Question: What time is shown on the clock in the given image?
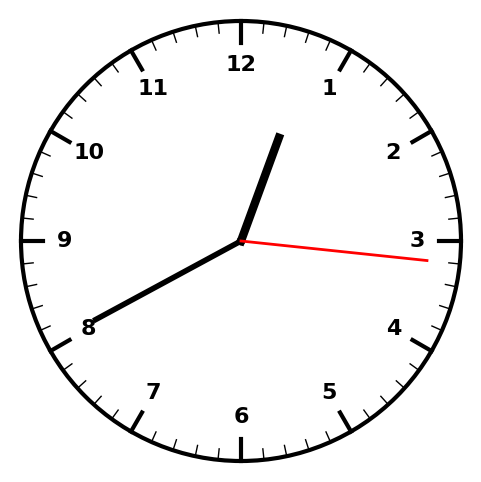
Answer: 12:40:16